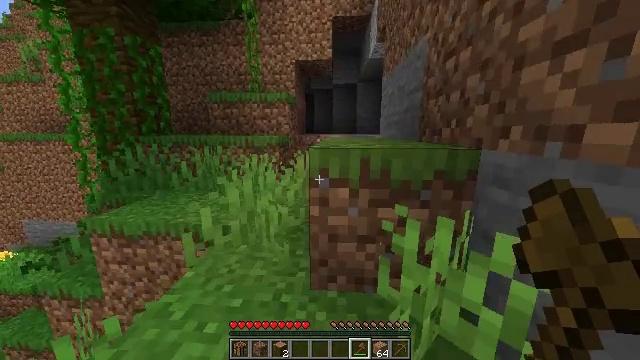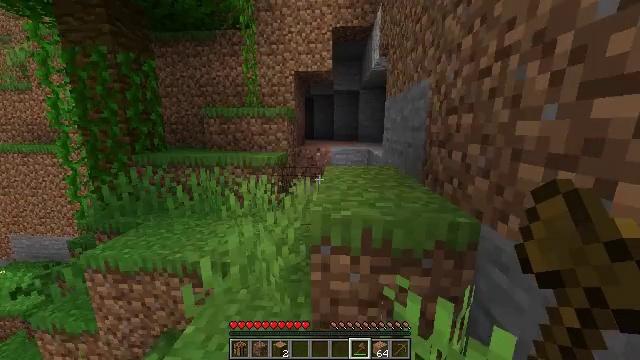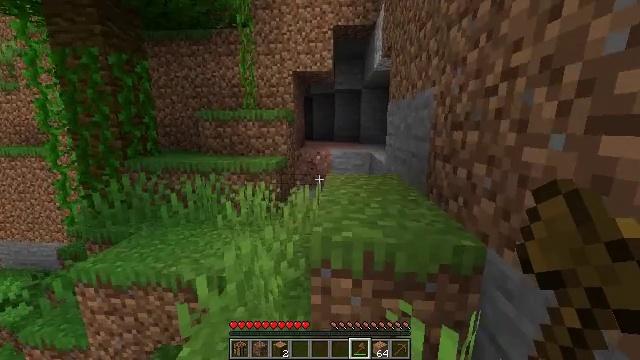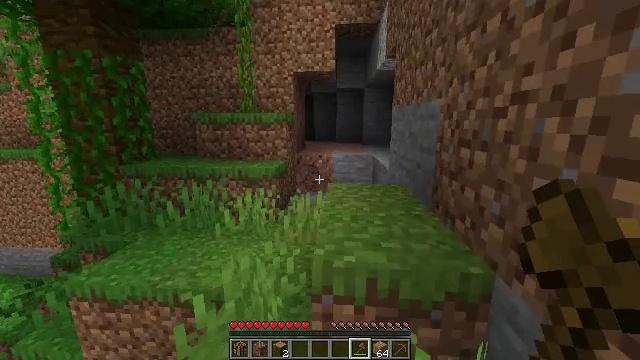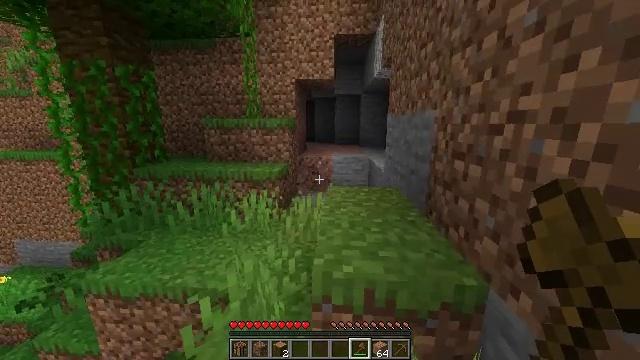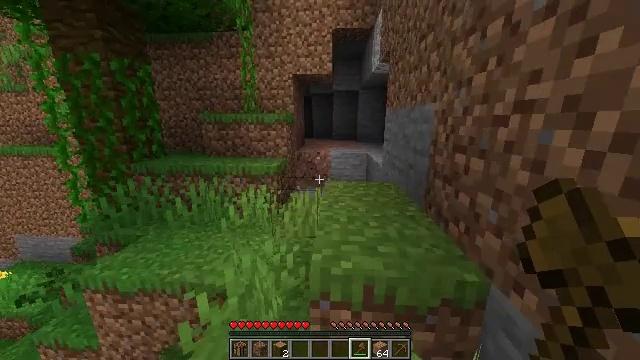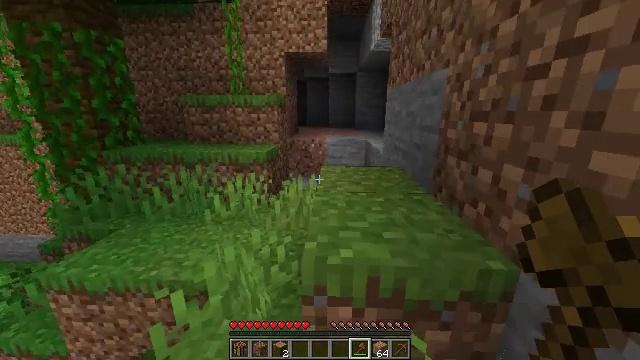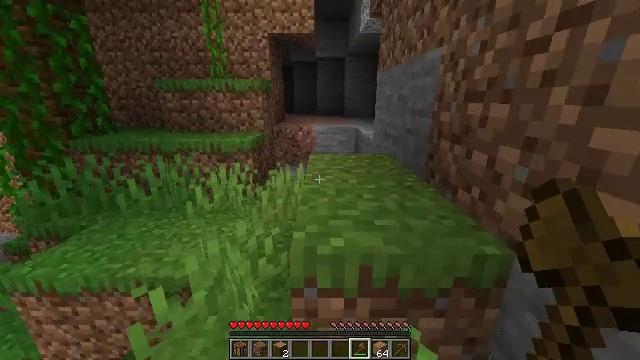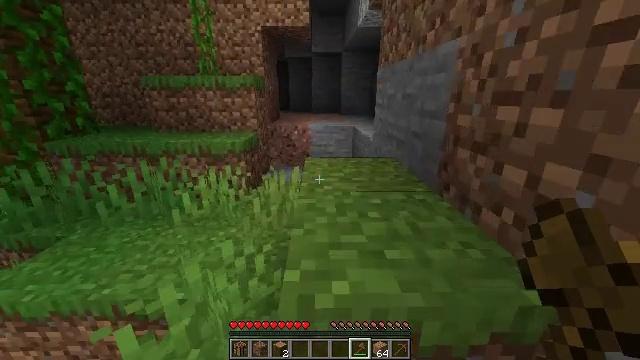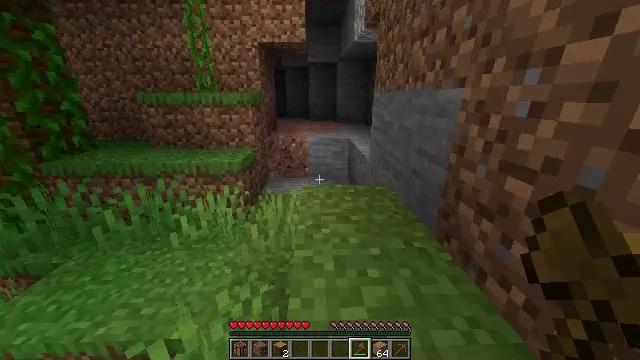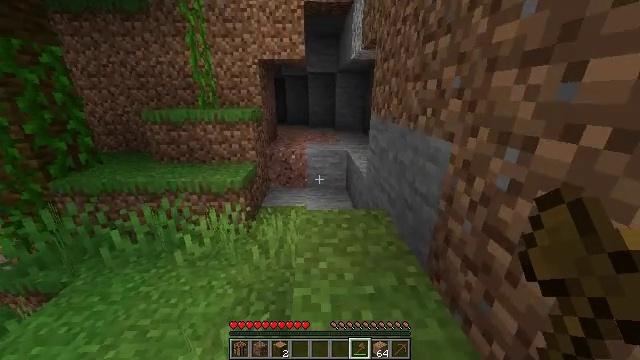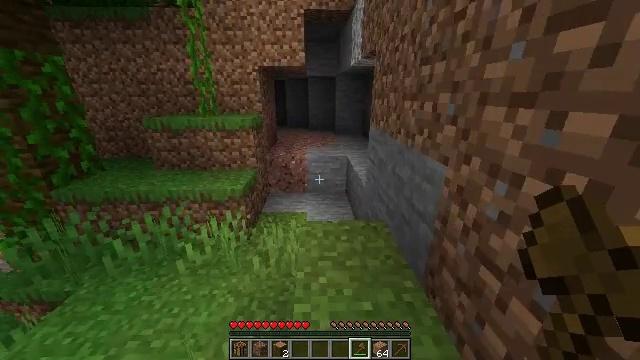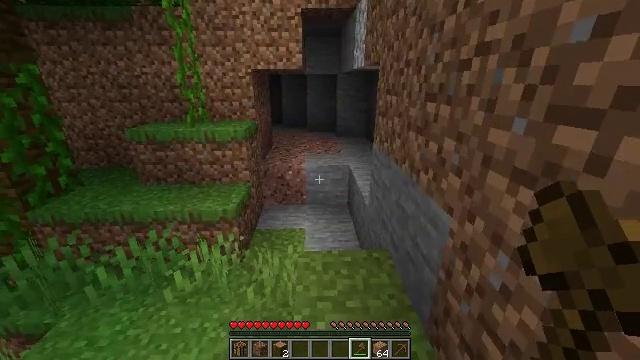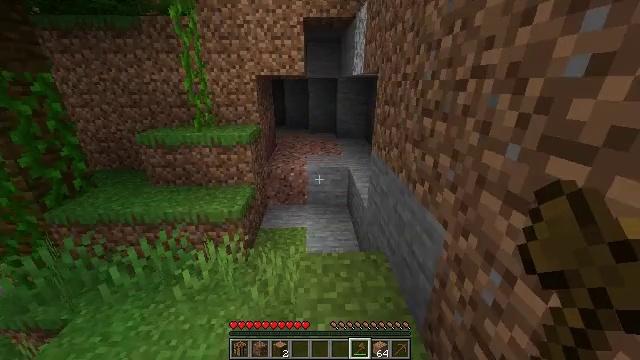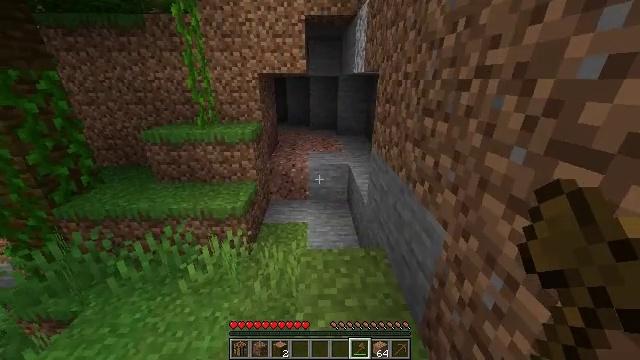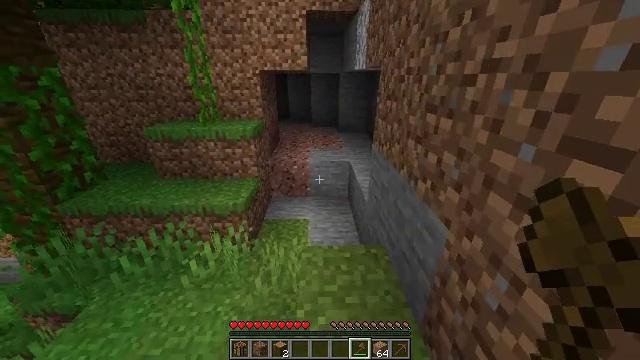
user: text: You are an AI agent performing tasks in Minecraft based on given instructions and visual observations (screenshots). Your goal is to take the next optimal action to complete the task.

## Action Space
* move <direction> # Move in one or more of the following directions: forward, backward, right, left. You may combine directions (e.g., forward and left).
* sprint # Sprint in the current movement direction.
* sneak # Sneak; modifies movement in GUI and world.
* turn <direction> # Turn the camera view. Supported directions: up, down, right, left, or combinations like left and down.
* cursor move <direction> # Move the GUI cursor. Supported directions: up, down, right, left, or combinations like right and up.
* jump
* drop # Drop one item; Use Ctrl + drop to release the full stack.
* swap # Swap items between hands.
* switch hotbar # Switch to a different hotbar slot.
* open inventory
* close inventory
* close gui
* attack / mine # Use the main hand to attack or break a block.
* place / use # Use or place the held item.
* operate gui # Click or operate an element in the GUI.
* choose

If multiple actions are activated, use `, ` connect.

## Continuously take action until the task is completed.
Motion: motion action
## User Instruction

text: Collect vines by mining them.
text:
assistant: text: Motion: move forward, sprint, jump
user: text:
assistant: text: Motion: move forward, sprint, jump
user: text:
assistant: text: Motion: move forward, jump
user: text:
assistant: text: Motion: move forward, jump
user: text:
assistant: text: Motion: move forward, turn down, jump
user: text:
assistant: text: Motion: move forward, turn right and down, jump
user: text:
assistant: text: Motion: move forward, turn right and down, jump
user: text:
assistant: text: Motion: move forward, sprint, jump
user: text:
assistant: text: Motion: move forward, sprint, turn down, jump
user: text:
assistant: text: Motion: move forward, sprint, jump
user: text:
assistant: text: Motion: move forward, sprint, jump
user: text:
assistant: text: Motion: move forward, sprint, jump
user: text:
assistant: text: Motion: move forward, jump
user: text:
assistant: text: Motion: move forward, turn down, jump
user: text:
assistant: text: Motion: move forward
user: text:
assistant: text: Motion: move forward
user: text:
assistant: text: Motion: move forward
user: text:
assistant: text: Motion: move forward
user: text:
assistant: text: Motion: move forward
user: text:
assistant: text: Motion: move forward, sprint
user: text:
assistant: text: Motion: move forward, sprint
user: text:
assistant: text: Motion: move forward, sprint
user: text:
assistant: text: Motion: move forward, sprint
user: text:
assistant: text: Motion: move forward, sprint
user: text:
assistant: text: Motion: move forward
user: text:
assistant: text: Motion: move forward
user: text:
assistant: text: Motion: move forward
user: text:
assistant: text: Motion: move forward
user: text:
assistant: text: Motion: move forward
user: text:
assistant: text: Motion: move forward, turn up